Question:
how can I remove underline text in my code ?
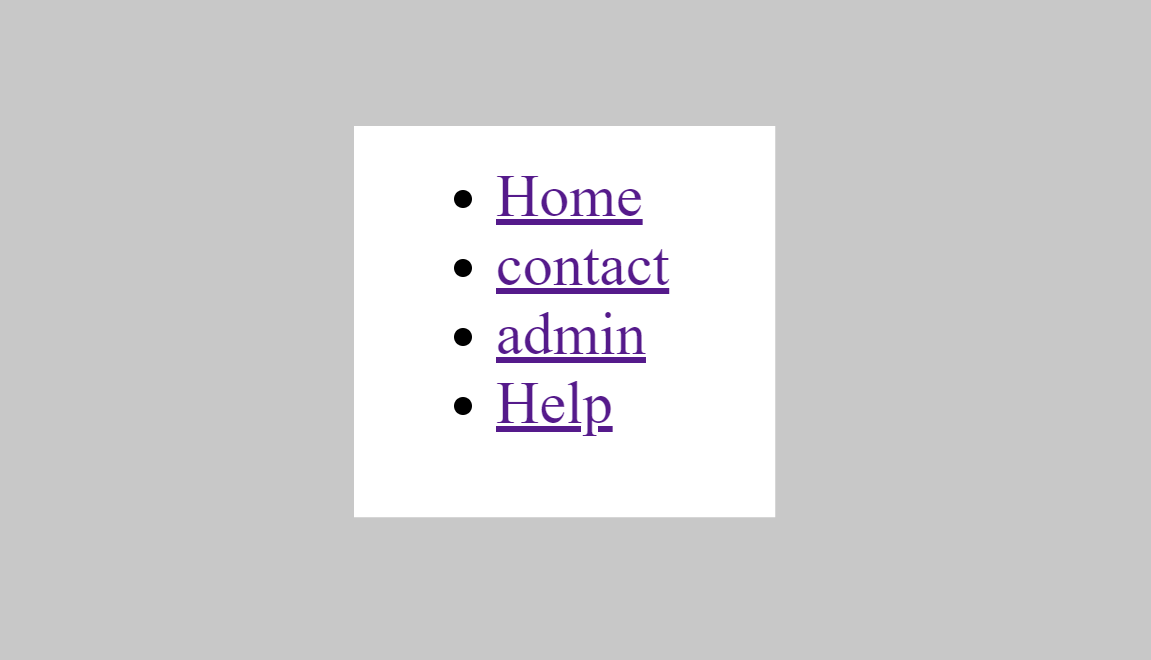
Answer: Use 'text-decoration : none ;' tag in your CSS file or 'style' code .